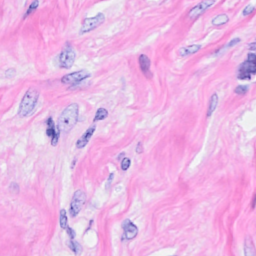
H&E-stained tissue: Breast